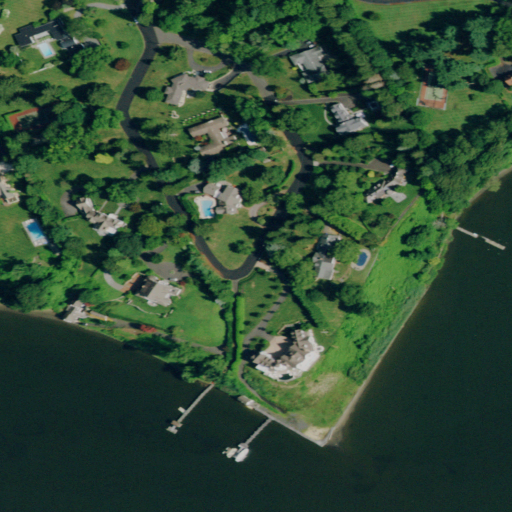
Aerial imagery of cape in New Jersey named Guyon Point containing open water, low intensity development, open development, mixed forest, herbaceous wetlands, deciduous forest, and medium intensity development